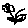
Label: flower